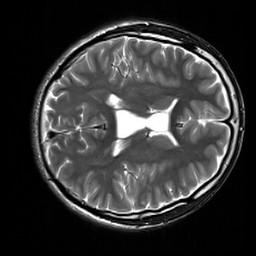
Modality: T2w
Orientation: axial
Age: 19
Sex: male
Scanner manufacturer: siemens
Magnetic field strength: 3 T
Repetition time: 7 s
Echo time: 0.09 s